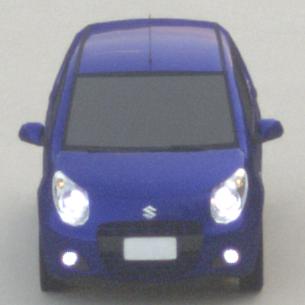
Make: Suzuki
Model: Alto 1.0
Detailed model: Alto (V)
Model produced from: 2011/02
Model produced until: 2011/03
Doors: 5
Color: blue
Road condition: dry road
Daytime: sunrise or sunset
Contrast: low contrast